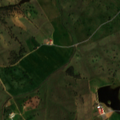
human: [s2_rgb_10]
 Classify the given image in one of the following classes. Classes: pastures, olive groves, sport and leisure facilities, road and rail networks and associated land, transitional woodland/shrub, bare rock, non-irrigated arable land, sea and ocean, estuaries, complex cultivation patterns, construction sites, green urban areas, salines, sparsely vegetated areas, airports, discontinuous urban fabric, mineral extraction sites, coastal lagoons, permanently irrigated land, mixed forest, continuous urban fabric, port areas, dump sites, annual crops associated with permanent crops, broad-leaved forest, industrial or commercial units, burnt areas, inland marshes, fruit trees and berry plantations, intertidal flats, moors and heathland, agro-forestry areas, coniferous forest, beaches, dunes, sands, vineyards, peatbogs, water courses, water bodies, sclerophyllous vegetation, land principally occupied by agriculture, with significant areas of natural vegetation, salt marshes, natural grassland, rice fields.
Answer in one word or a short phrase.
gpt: non-irrigated arable land, agro-forestry areas